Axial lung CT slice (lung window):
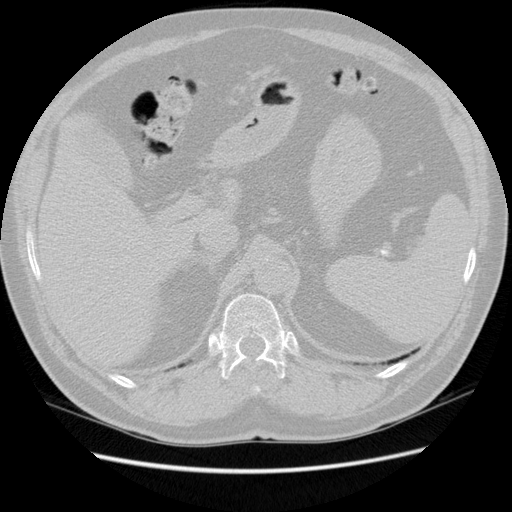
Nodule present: no